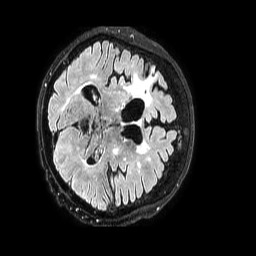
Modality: FLAIR
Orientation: axial
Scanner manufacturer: philips
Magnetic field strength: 3 T
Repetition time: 4.8 s
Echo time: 0.34 s